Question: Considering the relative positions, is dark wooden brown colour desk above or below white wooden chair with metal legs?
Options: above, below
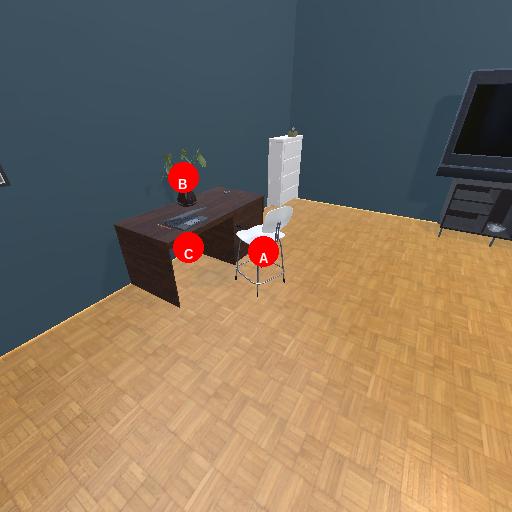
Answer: above